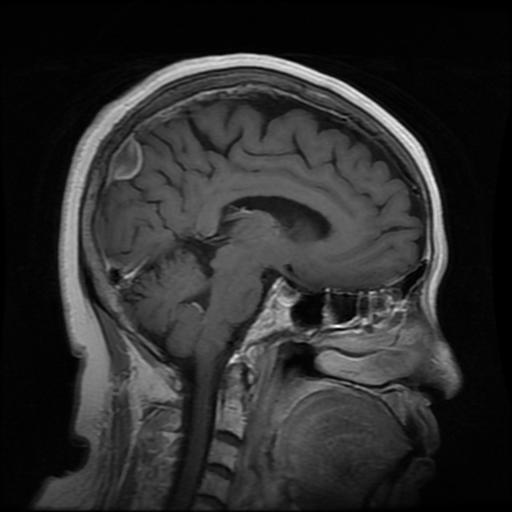
Label: meningioma